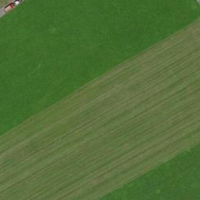
EUNIS habitat code: 24
Species observed at this site:
Ciconia ciconia